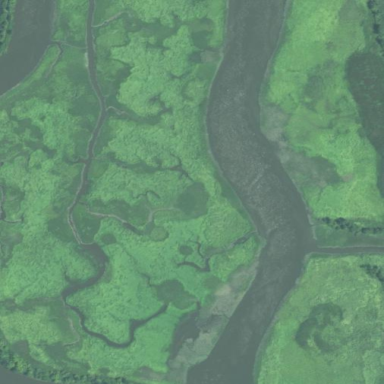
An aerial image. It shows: Marsh wetland.